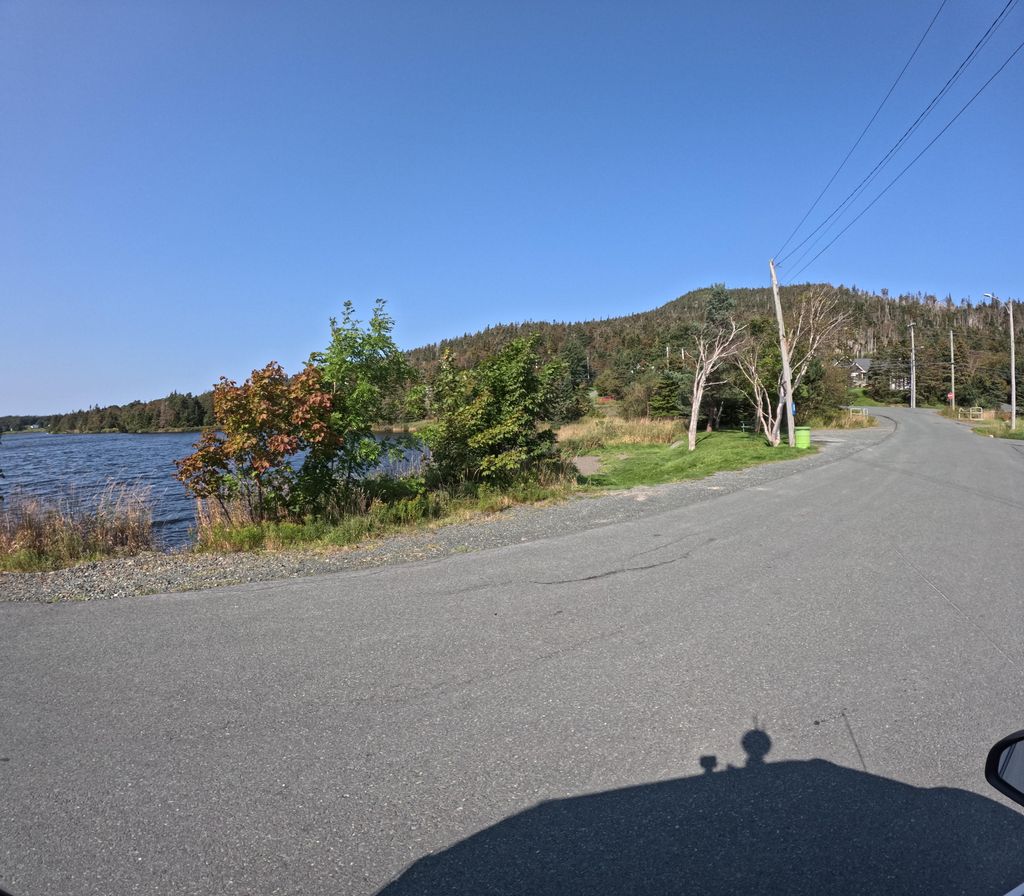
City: st_johns